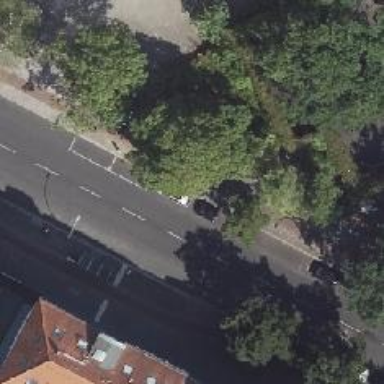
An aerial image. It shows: Deciduous tree with broadleaved leaves.